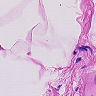
Metastatic tissue present: no